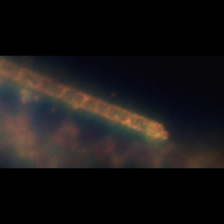
Taxon: Guinardia
Group: Diatoms